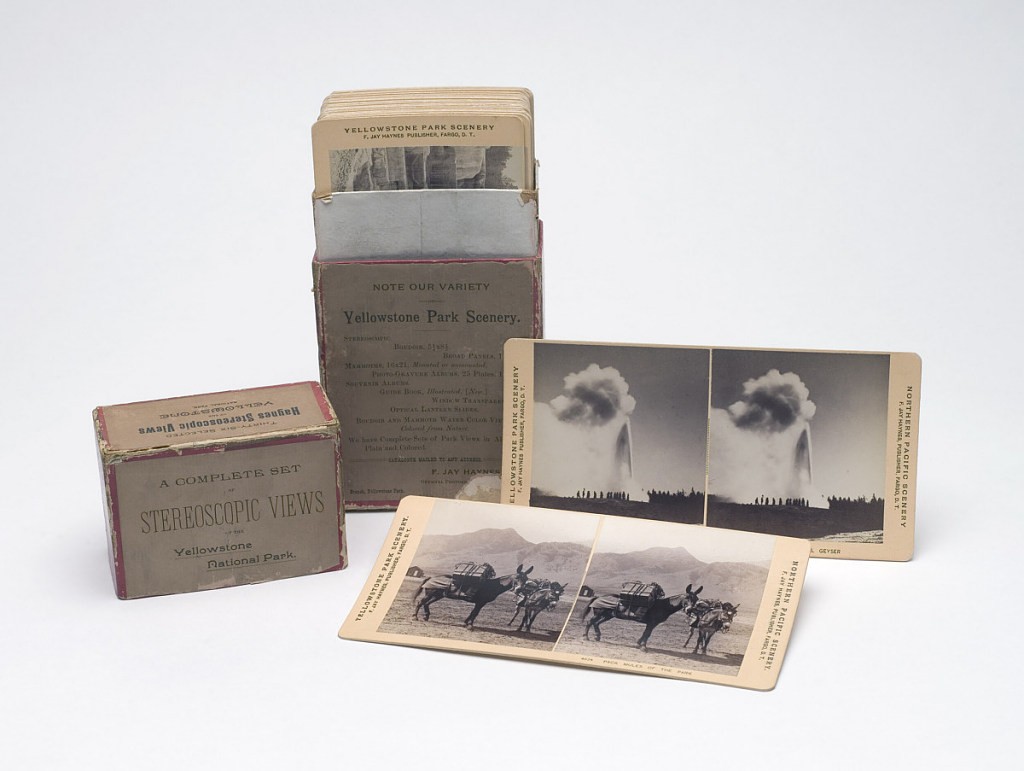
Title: Thirty-Six Selected Haynes Stereoscopic Views of the Yellowstone National Park
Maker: Frank Jay Haynes, American, 1853 – 1921
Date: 1881–88
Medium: cream paperboard
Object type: Box of stereoscopic views
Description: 1962-156-1-1/37: Red paper laminate (cardboard) box with removable ...;     1962-156-1-10: Red paper laminate (cardboard) box with removable ...;     1962-156-1-11: Red paper laminate (cardboard) box with removable ...;     1962-156-1-12: Red paper laminate (cardboard) box with removable ...;     1962-156-1-13: Red paper laminate (cardboard) box with removable ...;     1962-156-1-14: Red paper laminate (cardboard) box with removable ...;     1962-156-1-15: Red paper laminate (cardboard) box with removable ...;     1962-156-1-16: Red paper laminate (cardboard) box with removable ...;     1962-156-1-17: Red paper laminate (cardboard) box with removable ...;     1962-156-1-18: Red paper laminate (cardboard) box with removable ...;     1962-156-1-19: Red paper laminate (cardboard) box with removable ...;     1962-156-1-1-a,b: Red paper laminate (cardboard) box with removable ...;     1962-156-1-2: Red paper laminate (cardboard) box with removable ...;     1962-156-1-20: Red paper laminate (cardboard) box with removable ...;     1962-156-1-21: Red paper laminate (cardboard) box with removable ...;     1962-156-1-22: Red paper laminate (cardboard) box with removable ...;     1962-156-1-23: Red paper laminate (cardboard) box with removable ...;     1962-156-1-24: Red paper laminate (cardboard) box with removable ...;     1962-156-1-25: Red paper laminate (cardboard) box with removable ...;     1962-156-1-26: Red paper laminate (cardboard) box with removable ...;     1962-156-1-27: Red paper laminate (cardboard) box with removable ...;     1962-156-1-28: Red paper laminate (cardboard) box with removable ...;     1962-156-1-29: Red paper laminate (cardboard) box with removable ...;     1962-156-1-3: Red paper laminate (cardboard) box with removable ...;     1962-156-1-30: Red paper laminate (cardboard) box with removable ...;     1962-156-1-31: Red paper laminate (cardboard) box with removable ...;     1962-156-1-32: Red paper laminate (cardboard) box with removable ...;     1962-156-1-33: Red paper laminate (cardboard) box with removable ...;     1962-156-1-34: Red paper laminate (cardboard) box with removable ...;     1962-156-1-35: Red paper laminate (cardboard) box with removable ...;     1962-156-1-36: Red paper laminate (cardboard) box with removable ...;     1962-156-1-37: Red paper laminate (cardboard) box with removable ...;     1962-156-1-4: Red paper laminate (cardboard) box with removable ...;     1962-156-1-5: Red paper laminate (cardboard) box with removable ...;     1962-156-1-6: Red paper laminate (cardboard) box with removable ...;     1962-156-1-7: Red paper laminate (cardboard) box with removable ...;     1962-156-1-8: Red paper laminate (cardboard) box with removable ...;     1962-156-1-9: Red paper laminate (cardboard) box with removable ...